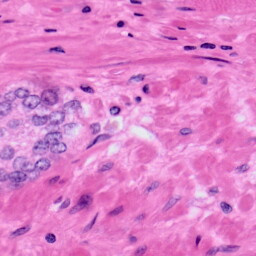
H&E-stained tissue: Prostate